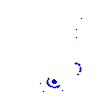
Particle: pion